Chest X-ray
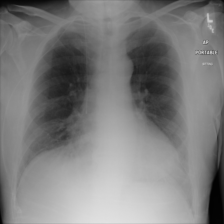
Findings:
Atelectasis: negative
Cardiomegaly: negative
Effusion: negative
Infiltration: negative
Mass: negative
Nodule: negative
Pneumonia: negative
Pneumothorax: negative
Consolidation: negative
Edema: negative
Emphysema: negative
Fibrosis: negative
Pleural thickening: negative
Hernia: negative